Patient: sex M, age 57
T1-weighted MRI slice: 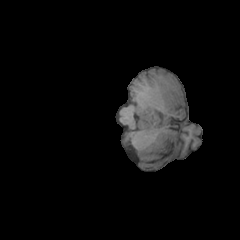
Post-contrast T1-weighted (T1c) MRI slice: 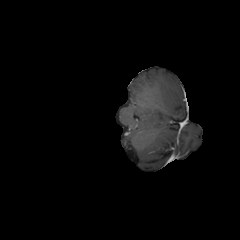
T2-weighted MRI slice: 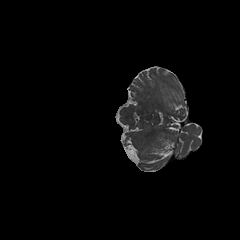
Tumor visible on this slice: no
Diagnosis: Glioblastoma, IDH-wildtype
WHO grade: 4